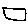
Label: square